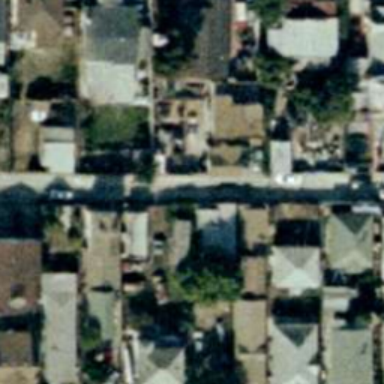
This is a dense residential area with houses and roads .